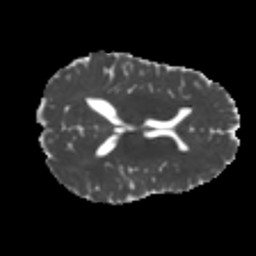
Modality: MD
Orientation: axial
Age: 21
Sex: male
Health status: healthy
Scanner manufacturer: philips
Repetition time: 7.382 s
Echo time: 0.08599 s